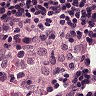
Metastatic tissue present: no